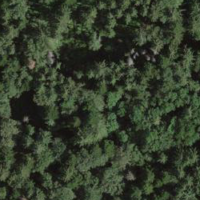
EUNIS habitat code: 43
Species observed at this site:
Lysimachia nemorum